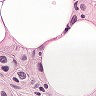
Metastatic tissue present: yes